Field crop: maize
Growth stage: 2
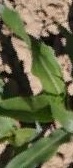
Species: maize